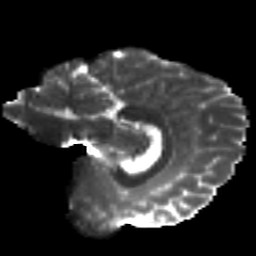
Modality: T2w
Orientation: sagittal
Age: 25
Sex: male
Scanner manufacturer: siemens
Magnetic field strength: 3 T
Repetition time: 8.8 s
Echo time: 0.085 s